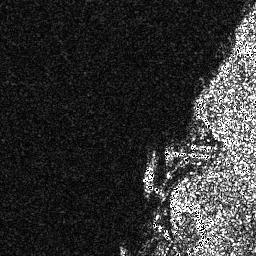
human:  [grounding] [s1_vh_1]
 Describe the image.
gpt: In the satellite image, there is  <ref>1 medium ship </ref> <box>[[55, 59, 61, 75, 0]]</box> located at center.